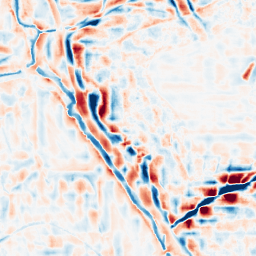
Category: wavelet
Decomposition family: wavelet_reverse_biorthogonal
Decomposition parameters: wavelet: rbio4.4
level: 4
Upsampling method: cubic_mitchell
Upsampling parameters: scale: 2
Upsampling scale: 2